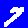
Digit: 7